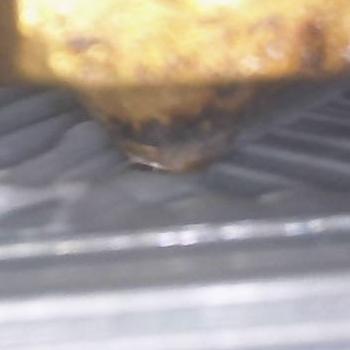
Flow rate: 168%